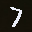
Label: 7